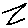
Label: zigzag